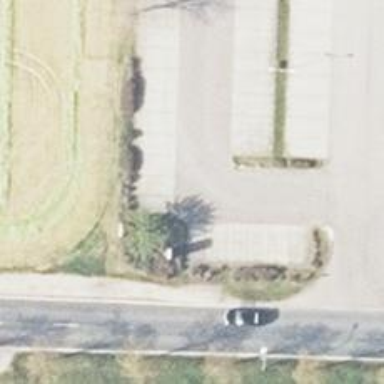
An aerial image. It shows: Road serving as parking aisle.